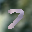
Label: 7